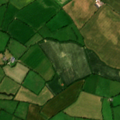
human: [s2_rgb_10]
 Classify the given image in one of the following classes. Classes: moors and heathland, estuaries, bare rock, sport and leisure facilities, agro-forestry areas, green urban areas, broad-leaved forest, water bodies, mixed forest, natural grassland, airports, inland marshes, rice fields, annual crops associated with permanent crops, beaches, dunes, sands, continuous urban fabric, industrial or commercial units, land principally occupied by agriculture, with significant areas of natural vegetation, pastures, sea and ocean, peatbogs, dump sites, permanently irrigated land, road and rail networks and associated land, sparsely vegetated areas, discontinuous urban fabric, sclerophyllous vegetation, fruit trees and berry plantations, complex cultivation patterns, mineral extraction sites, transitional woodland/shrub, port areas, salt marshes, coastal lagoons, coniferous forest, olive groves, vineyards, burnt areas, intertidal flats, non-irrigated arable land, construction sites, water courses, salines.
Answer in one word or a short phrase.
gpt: non-irrigated arable land, pastures